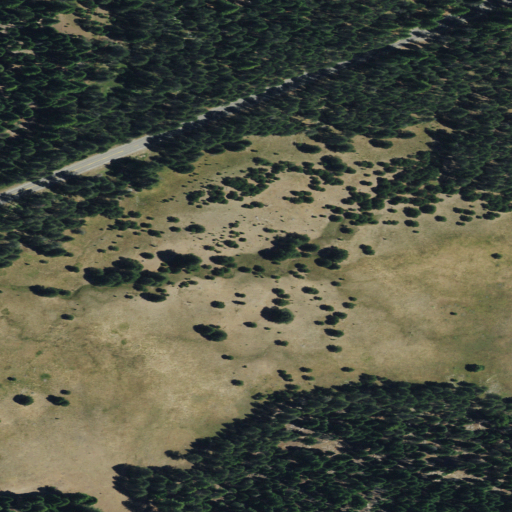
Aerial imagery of plain(s) in California named McNair Meadow containing evergreen forest, shrub, herbaceous wetlands, open development, and low intensity development